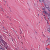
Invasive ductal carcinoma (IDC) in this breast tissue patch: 0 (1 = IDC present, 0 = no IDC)